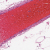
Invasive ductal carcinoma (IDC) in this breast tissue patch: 0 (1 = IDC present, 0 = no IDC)